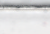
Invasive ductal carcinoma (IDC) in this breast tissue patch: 0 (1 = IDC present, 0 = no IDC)